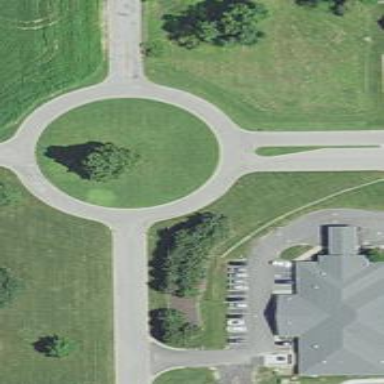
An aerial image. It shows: Asphalt road in residential area leading to roundabout.